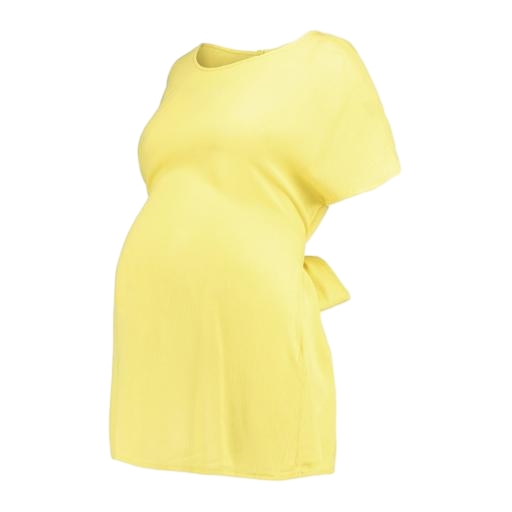
yellow tie front top, yellow double-layer top, yellow boxy bateau neck top, white background